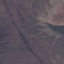
Land use / land cover: HerbaceousVegetation